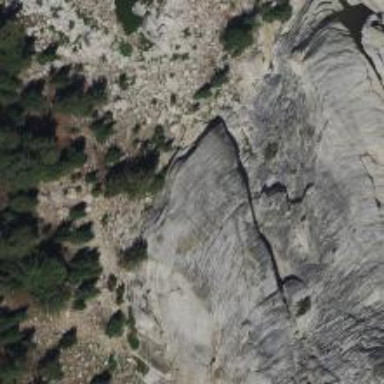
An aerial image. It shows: Natural cliff.